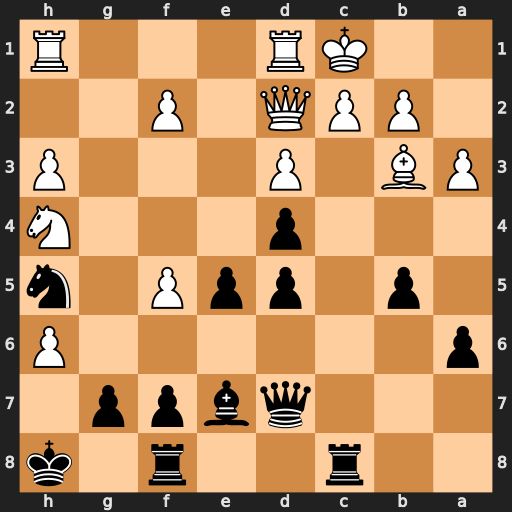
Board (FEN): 2r2r1k/3qbpp1/p6P/1p1ppP1n/3p3N/PB1P3P/1PPQ1P2/2KR3R
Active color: b
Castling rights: -
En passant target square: -
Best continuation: Bxh4 hxg7+ Kxg7 Rdg1+ Kh7